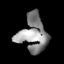
Tissue: prostate
Cell type: T cells
Senescence score: 0.3559
Nuclear area (px): 969
Mean DAPI intensity: 140.059